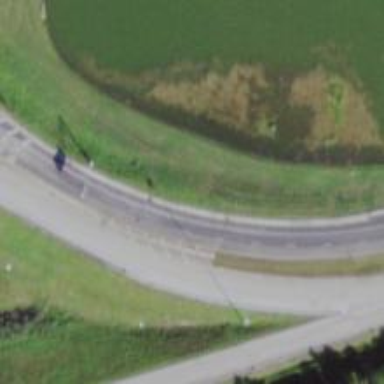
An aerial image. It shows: Primary road with asphalt surface.